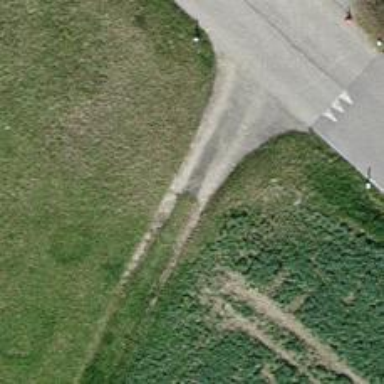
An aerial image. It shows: Asphalt track with grade1 tracktype.